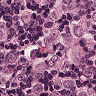
Metastatic tissue present: yes